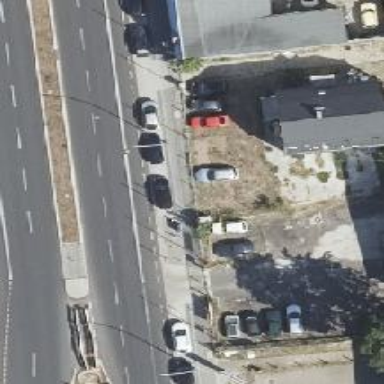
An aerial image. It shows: Sidewalk.